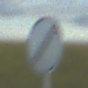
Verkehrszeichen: EndeSaemtlicherBegrenzungen
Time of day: SunriseSunset
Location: Outdoor (RoadRail)
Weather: PartlyCloudy
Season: NotSpecified
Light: Natural